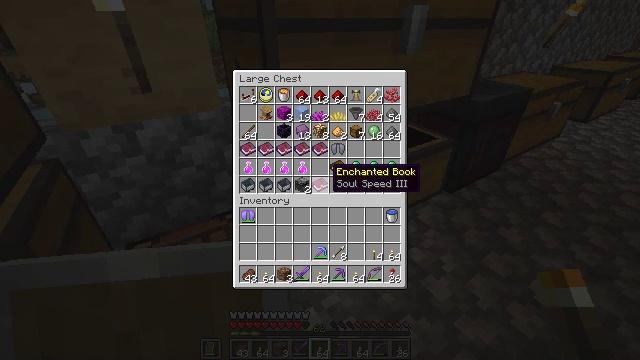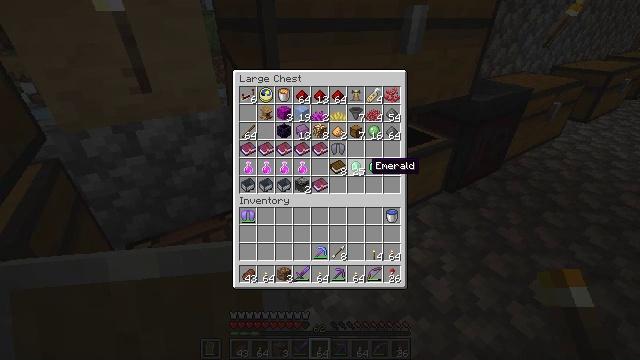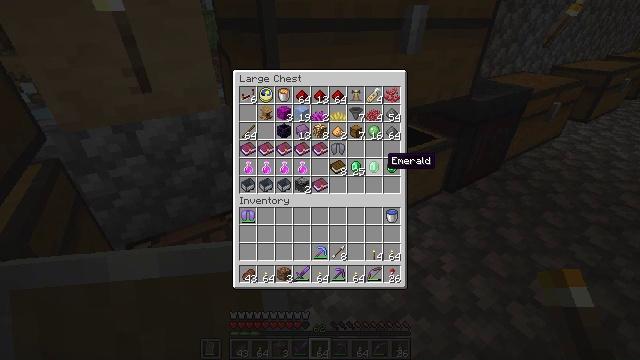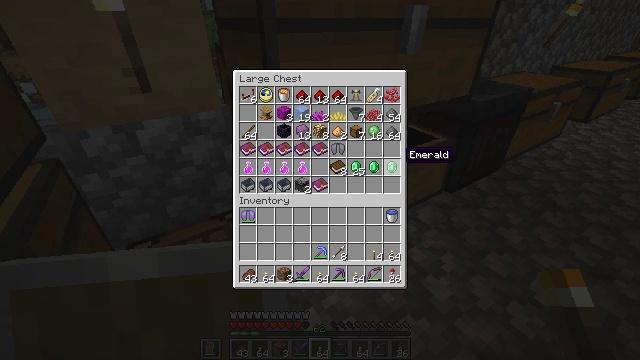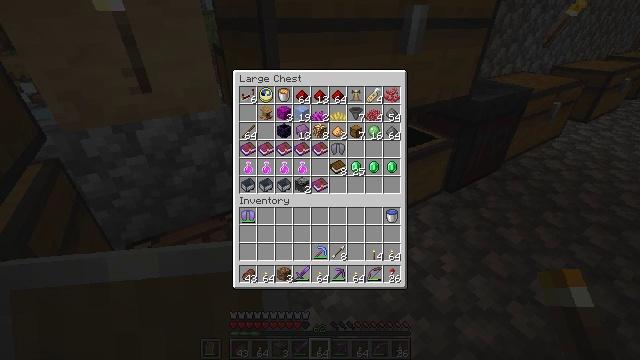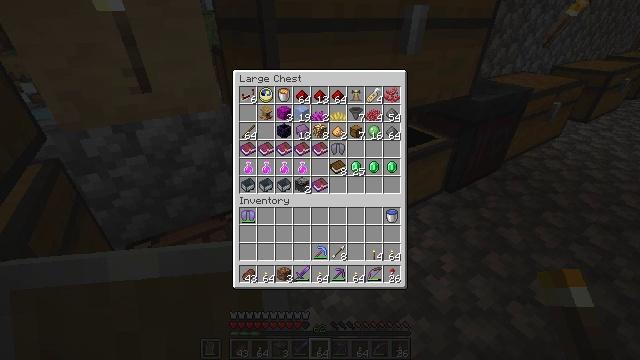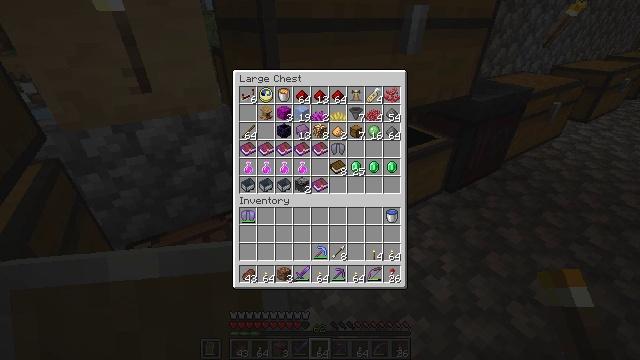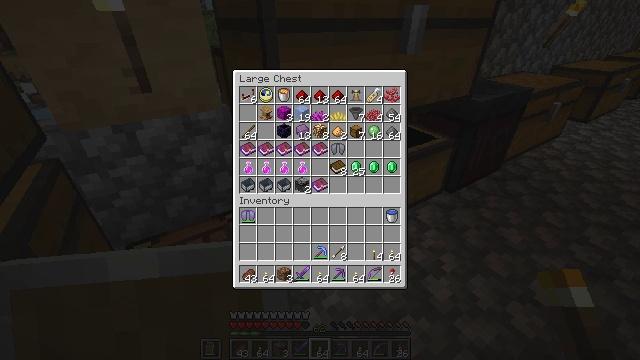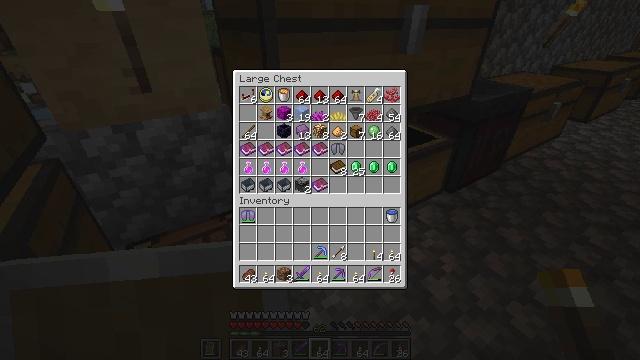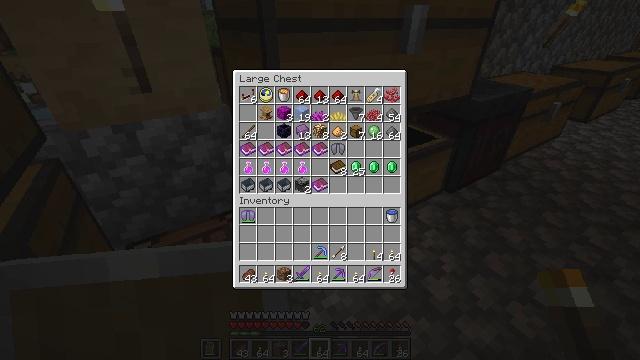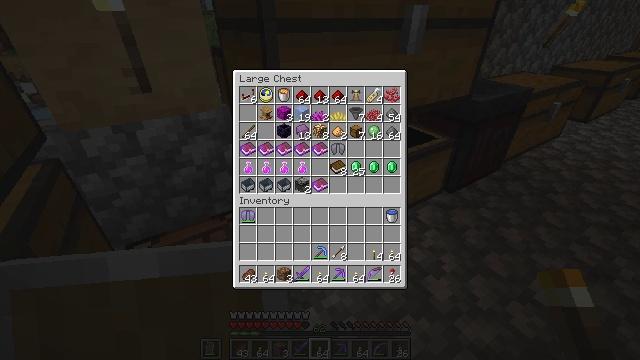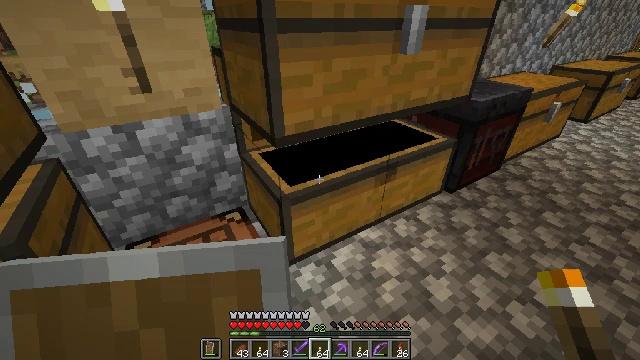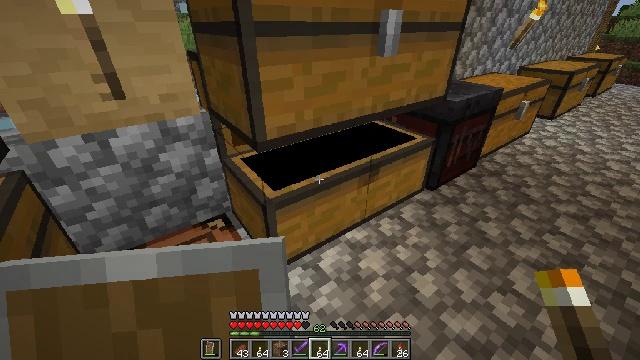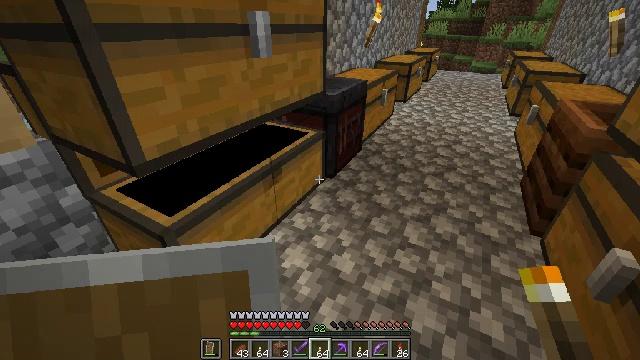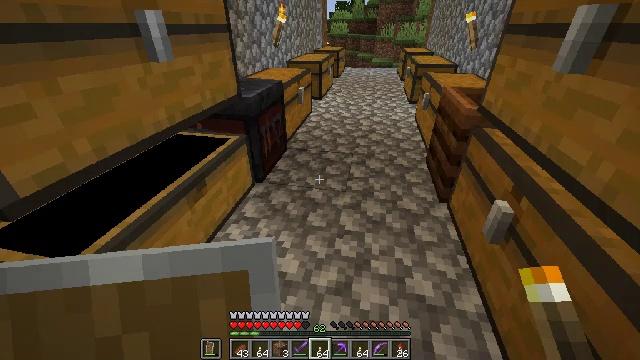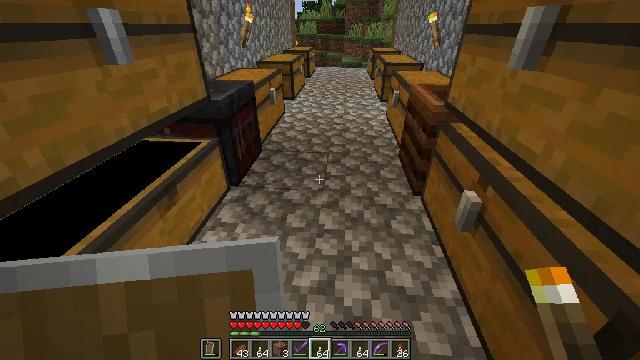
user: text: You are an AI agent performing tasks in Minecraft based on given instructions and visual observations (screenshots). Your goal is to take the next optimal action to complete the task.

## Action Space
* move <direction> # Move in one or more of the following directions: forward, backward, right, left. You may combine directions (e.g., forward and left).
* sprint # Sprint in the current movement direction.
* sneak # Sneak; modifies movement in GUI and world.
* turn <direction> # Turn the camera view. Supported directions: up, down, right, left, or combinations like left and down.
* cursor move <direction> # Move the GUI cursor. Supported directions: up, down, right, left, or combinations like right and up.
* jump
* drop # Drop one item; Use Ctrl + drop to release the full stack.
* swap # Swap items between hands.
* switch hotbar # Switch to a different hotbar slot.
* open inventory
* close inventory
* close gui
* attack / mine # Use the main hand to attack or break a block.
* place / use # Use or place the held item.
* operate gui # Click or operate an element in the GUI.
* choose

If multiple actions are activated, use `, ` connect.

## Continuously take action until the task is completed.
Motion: motion action
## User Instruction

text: Attack the ender chest to collect it.
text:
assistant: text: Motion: turn right
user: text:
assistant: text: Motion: turn right
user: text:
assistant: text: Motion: turn right
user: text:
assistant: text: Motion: turn right and up
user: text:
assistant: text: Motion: turn right
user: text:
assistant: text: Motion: no_op
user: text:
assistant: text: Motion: no_op
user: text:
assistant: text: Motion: no_op
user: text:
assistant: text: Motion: no_op
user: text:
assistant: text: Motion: no_op
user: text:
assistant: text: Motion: open inventory
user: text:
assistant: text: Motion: turn right, open inventory
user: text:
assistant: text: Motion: turn right, open inventory
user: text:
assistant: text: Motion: turn right
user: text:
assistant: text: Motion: turn right
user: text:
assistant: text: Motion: turn right
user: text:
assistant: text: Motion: turn right
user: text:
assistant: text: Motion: turn right
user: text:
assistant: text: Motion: turn right
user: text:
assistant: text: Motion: turn right and up
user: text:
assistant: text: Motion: turn right
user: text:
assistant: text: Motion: no_op
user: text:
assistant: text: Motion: no_op
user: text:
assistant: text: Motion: turn right and up
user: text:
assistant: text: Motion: turn right and up
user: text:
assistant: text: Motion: turn right
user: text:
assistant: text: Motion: turn right
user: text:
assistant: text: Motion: no_op
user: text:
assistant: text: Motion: no_op
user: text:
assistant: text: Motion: no_op